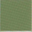
Piece: xx